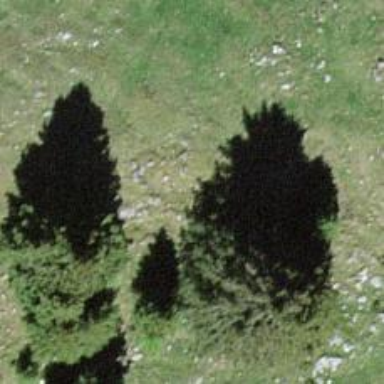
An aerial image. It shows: Needle-leaved tree in nature.